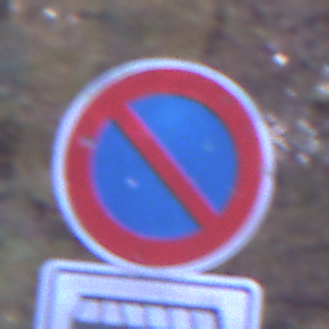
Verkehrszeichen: EingeschraenktesHalteverbot
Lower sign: HinweisDurchSinnbild13
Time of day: Night
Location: Outdoor (Suburban)
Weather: PartlyCloudy
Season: NotSpecified
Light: Artificial